Brain MRI, t1w sequence, axial 2D slice.
Patient: age 37, sex F, weight 95 kg, height 1.95 m
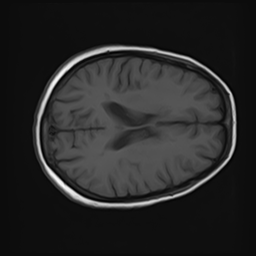